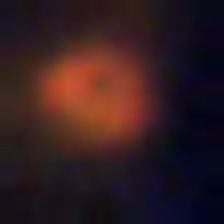
Taxon: NanoPlankton
Group: Other